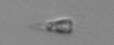
Label: Calciopappus